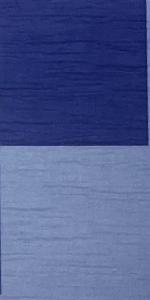
Label: Empty